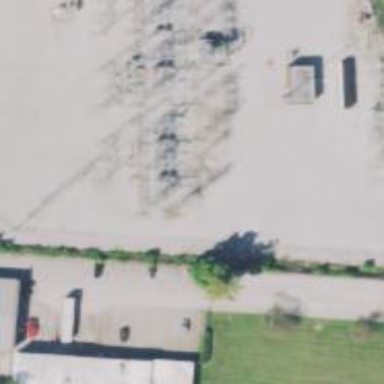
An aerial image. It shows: Lattice structure power pole.